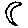
Label: moon